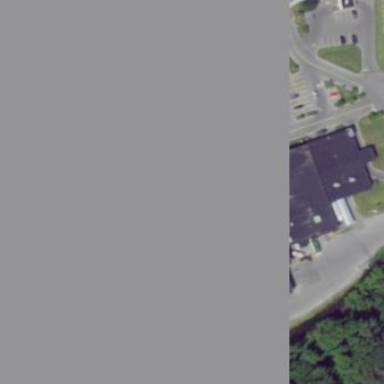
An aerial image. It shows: Retail building.